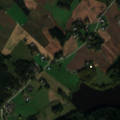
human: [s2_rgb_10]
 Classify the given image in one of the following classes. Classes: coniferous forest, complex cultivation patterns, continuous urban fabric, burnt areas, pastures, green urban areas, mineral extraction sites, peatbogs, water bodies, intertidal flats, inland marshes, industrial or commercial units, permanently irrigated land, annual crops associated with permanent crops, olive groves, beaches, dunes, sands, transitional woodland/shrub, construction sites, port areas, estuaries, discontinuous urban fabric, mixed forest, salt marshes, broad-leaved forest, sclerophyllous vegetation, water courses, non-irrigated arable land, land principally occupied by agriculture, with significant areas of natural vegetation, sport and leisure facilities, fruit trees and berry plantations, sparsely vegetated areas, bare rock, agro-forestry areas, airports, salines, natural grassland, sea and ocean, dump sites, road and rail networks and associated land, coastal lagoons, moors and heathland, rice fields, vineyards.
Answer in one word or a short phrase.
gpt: non-irrigated arable land, land principally occupied by agriculture, with significant areas of natural vegetation, coniferous forest, mixed forest